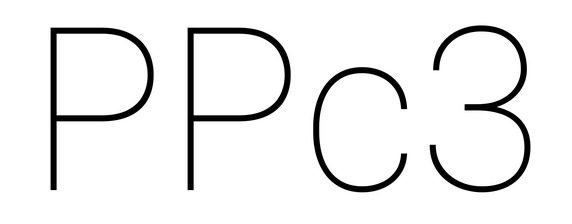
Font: Roboto_Thin